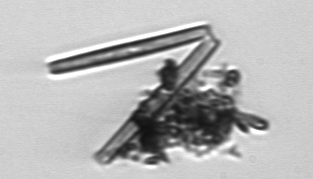
Label: Thalassionema